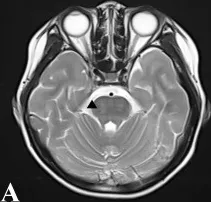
MRI at onset and follow-up. Axial cranial T2-weighted images showing T2-hyperintense lesions in pons.
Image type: radiology (mri)